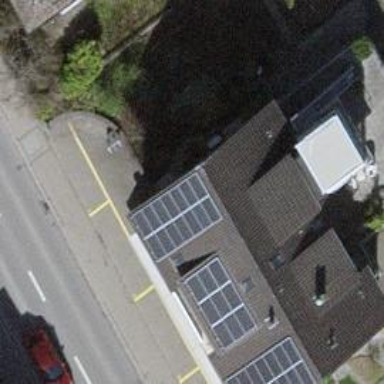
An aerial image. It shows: Solar power generator using photovoltaic method with solar photovoltaic panel types.